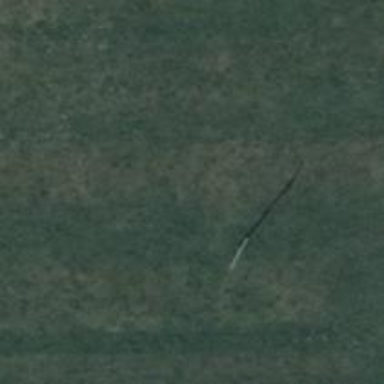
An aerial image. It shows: Power pole.